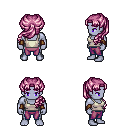
a pixel art fantasy rpg character, male body template, dark elf, purple skin, white pirate shirt, magenta pants, pink princess hairstyle, cloth bracers, four views (front, back, left, right), 2x2 character sprite sheet, small pixel art, hard edges, no anti-aliasing